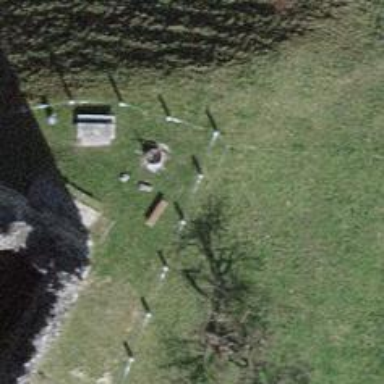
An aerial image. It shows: Picnic site with BBQ amenities.